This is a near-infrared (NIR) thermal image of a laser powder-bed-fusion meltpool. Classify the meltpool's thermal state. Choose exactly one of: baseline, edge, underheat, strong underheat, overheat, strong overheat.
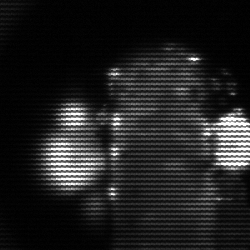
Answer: strong underheat